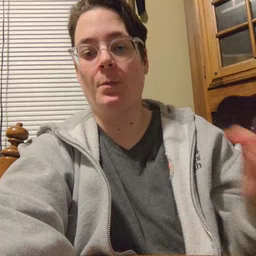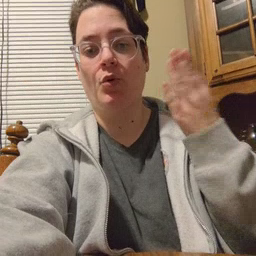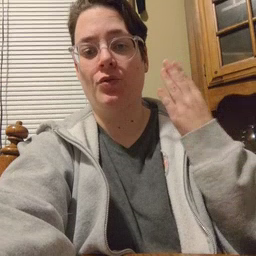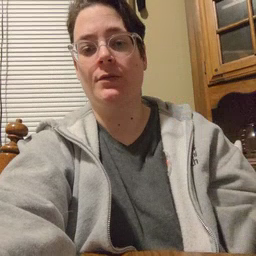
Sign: morning